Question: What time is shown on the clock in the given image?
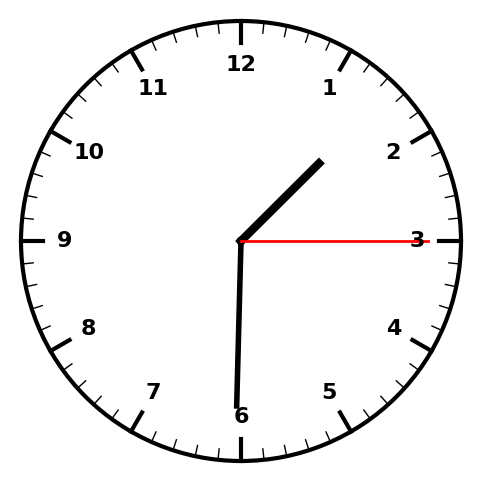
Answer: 01:30:15